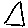
Label: triangle